Interaction volume radius: 5 \u00c5
Interaction volume height: 10 \u00c5
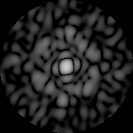
Disorder parameter: 0.7653